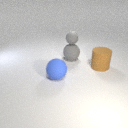
large gray rubber sphere below small gray rubber sphere